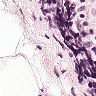
Metastatic tissue present: no